Question: I am currently implementing Roboto font within my project. For some fragments, there are a lot of TextView's. I am creating a custom View that exends TextView to implement custom fonts. Is there a better way to load the fonts without increasing the onCreate times?
'''
public class TextViewFont extends TextView {
public TextViewFont(Context context, AttributeSet attrs, int defStyle) {
super(context, attrs, defStyle);
init(attrs);
}
public TextViewFont(Context context, AttributeSet attrs) {
super(context, attrs);
init(attrs);
}
public TextViewFont(Context context) {
super(context);
init(null);
}
private void init(AttributeSet attrs) {
if (attrs != null) {
TypedArray a = getContext().obtainStyledAttributes(attrs, R.styleable.TextViewFont);
String fontName = a.getString(R.styleable.TextViewFont_fontName);
if (fontName != null) {
Typeface myTypeface = Typeface.createFromAsset(getContext().getAssets(), "fonts/" + fontName);
setTypeface(myTypeface);
}
a.recycle();
}
}
}
'''
'''
<com.eugene.fithealthmaingit.Custom.TextViewFont
android:layout_width="0dp"
android:layout_height="wrap_content"
android:layout_marginLeft="16dp"
android:layout_weight="1"
android:text="@string/dinner"
android:textColor="@color/text_color"
android:textSize="16sp"
app:fontName="Roboto-Regular.ttf"/>
'''

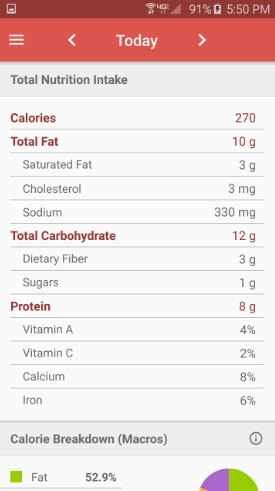
Answer: Typeface.createfromassets is a time taking process. You should declare typeface as static varaiable in class and just use it in constructor.
But here you are loading fonts in every textview's constructor.
If you having multiple fonts, have all tytypeface as static and use it appropriately.
UPDATE CODE:
'''
public class TextViewFont extends TextView {
public static Typeface typeface1 = Typeface.createFromAsset(getContext().getAssets(), "fonts/fontName1");
public static Typeface typeface2 = Typeface.createFromAsset(getContext().getAssets(), "fonts/fontName2");
public static Typeface typeface3 = Typeface.createFromAsset(getContext().getAssets(), "fonts/fontName3");
public static Typeface typeface4 = Typeface.createFromAsset(getContext().getAssets(), "fonts/fontName4");
public static Typeface typeface5 = Typeface.createFromAsset(getContext().getAssets(), "fonts/fontName5");
public TextViewFont(Context context, AttributeSet attrs, int defStyle) {
super(context, attrs, defStyle);
init(attrs);
}
public TextViewFont(Context context, AttributeSet attrs) {
super(context, attrs);
init(attrs);
}
public TextViewFont(Context context) {
super(context);
init(null);
}
private void init(AttributeSet attrs) {
if (attrs != null) {
TypedArray a = getContext().obtainStyledAttributes(attrs, R.styleable.TextViewFont);
String fontName = a.getString(R.styleable.TextViewFont_fontName);
if (fontName != null) {
setTypeface(getTypeFace(fontName));
}
a.recycle();
}
}
public Typeface getTypeFace(String fontName){
if(fontName.equals("fontName1")){
return typeface1;
}else if(fontName.equals("fontName2")){
return typeface2;
}else if(fontName.equals("fontName3")){
return typeface3;
}else if(fontName.equals("fontName4")){
return typeface4;
}else if(fontName.equals("fontName5")){
return typeface5;
}
}
}
}
'''